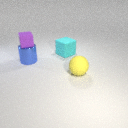
large blue metal cylinder below small purple rubber cube